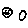
Label: smiley face